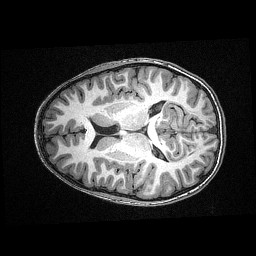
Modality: T1w
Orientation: axial
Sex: male
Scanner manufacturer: siemens
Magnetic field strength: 3 T
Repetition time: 2.3 s
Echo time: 0.00336 s